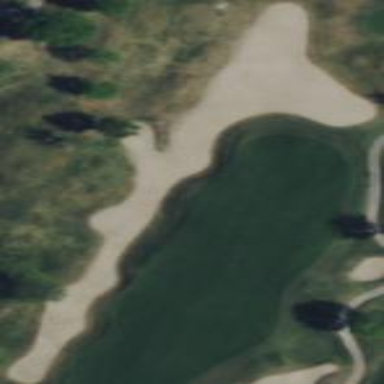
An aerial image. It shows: Sandy area is golf bunker.